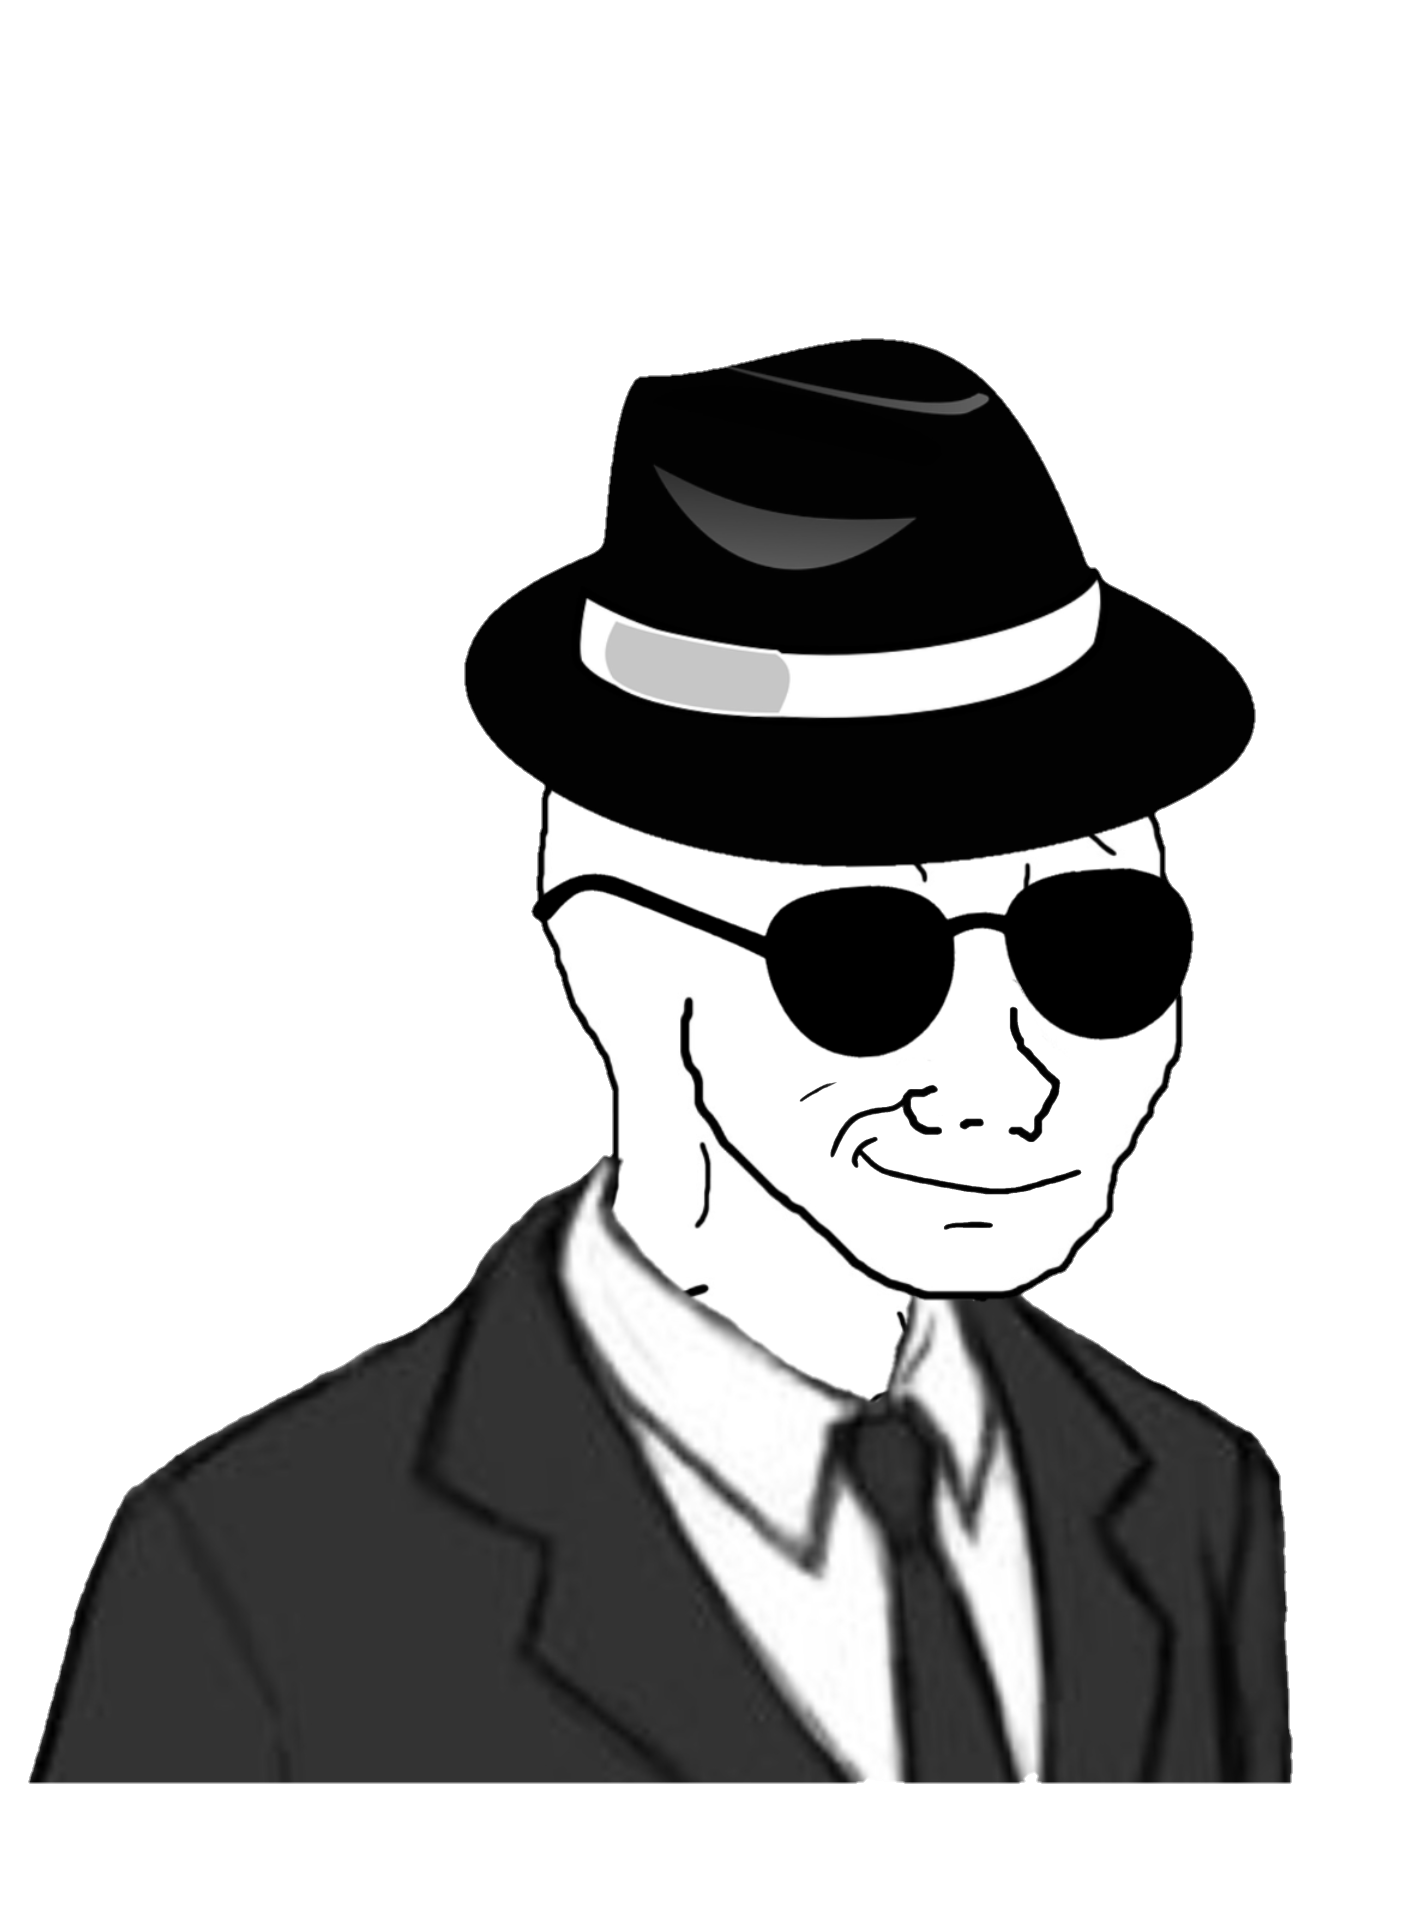
Label: 5_Smugjak